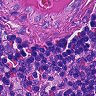
Metastatic tissue present: no